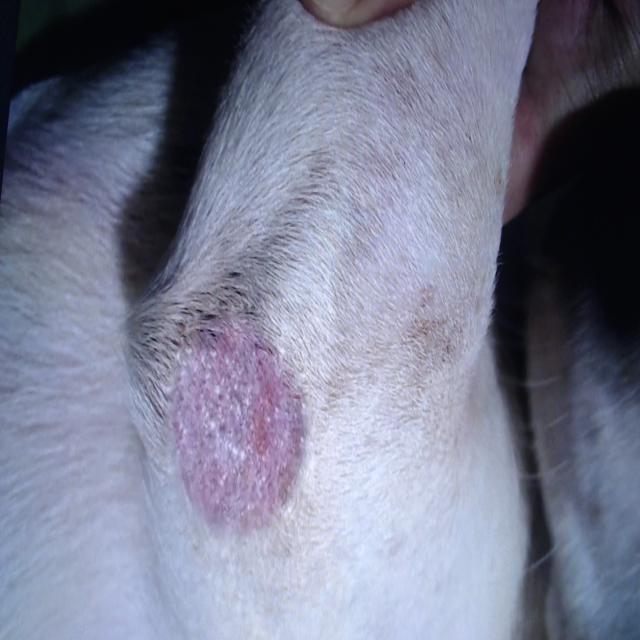
Canine ringworm (Dermatophytosis) — fungal infection caused by Microsporum or Trichophyton. Presents with circular alopecia, scaling, crusting, and broken hairs.